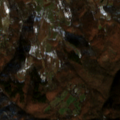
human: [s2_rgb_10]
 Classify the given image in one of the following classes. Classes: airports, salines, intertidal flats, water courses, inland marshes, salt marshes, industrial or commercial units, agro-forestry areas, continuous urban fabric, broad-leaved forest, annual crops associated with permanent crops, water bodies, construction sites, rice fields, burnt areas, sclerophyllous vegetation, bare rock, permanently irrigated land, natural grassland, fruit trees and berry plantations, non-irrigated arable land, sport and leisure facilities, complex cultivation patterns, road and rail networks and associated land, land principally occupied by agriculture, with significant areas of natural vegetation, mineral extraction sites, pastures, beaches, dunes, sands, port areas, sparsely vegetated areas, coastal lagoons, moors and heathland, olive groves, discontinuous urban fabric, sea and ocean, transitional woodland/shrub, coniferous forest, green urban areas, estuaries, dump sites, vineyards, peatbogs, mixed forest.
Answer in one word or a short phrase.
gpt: complex cultivation patterns, broad-leaved forest